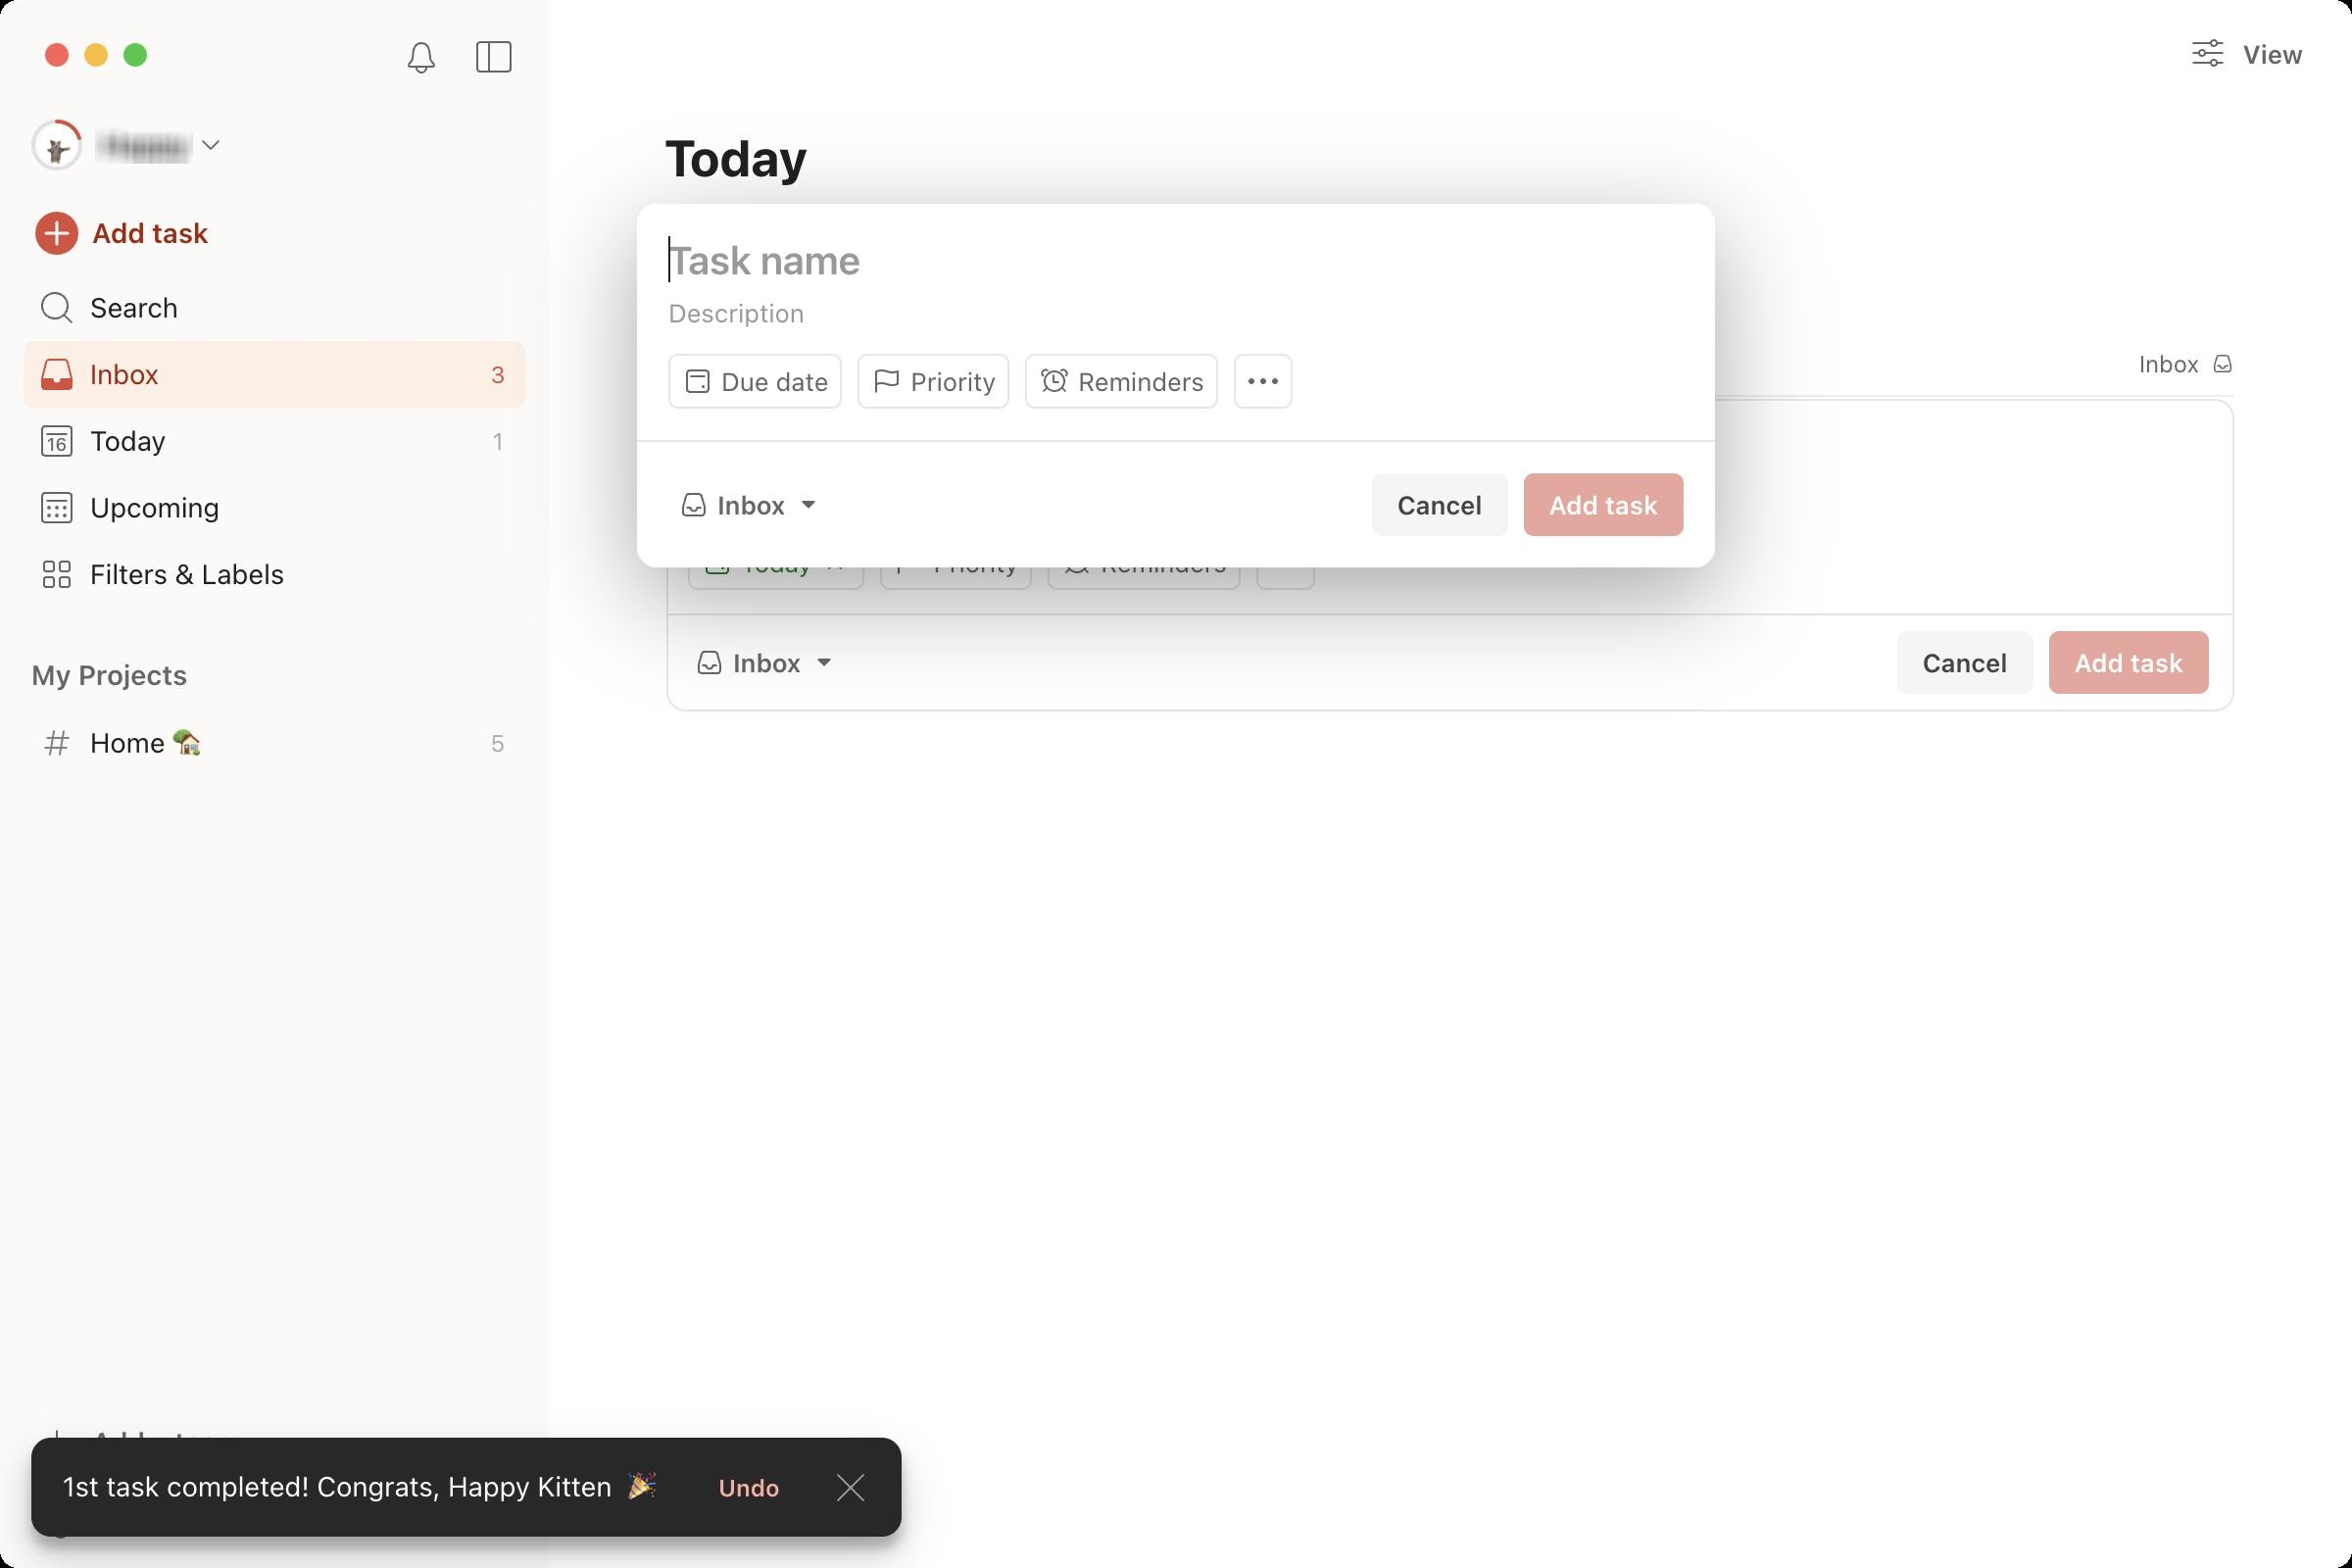
Accessibility tree:
{"name": "Today_–_Todoist", "role": "AXWindow", "description": null, "role_description": "standard window", "value": null, "position": "264.00;103.00", "size": "1200;800", "children": [{"name": "", "role": "AXGroup", "description": "", "role_description": "group", "value": "", "position": "0.00;0.00", "size": "1200;800", "children": [{"name": "", "role": "AXGroup", "description": "", "role_description": "group", "value": "", "position": "0.00;0.00", "size": "1200;800", "children": [{"name": "", "role": "AXGroup", "description": "", "role_description": "group", "value": "", "position": "0.00;0.00", "size": "1200;800", "children": [{"name": "", "role": "AXGroup", "description": "", "role_description": "group", "value": "", "position": "0.00;0.00", "size": "1200;800", "children": []}]}]}]}, {"name": null, "role": "AXButton", "description": null, "role_description": "close button", "value": null, "position": "22.00;20.00", "size": "14;16", "children": []}, {"name": null, "role": "AXButton", "description": null, "role_description": "full screen button", "value": null, "position": "62.00;20.00", "size": "14;16", "children": [{"name": null, "role": "AXGroup", "description": null, "role_description": "group", "value": null, "position": "62.00;20.00", "size": "14;16", "children": [{"name": null, "role": "AXGroup", "description": null, "role_description": "group", "value": null, "position": "62.00;20.00", "size": "14;16", "children": []}]}]}, {"name": null, "role": "AXButton", "description": null, "role_description": "minimize button", "value": null, "position": "42.00;20.00", "size": "14;16", "children": []}]}